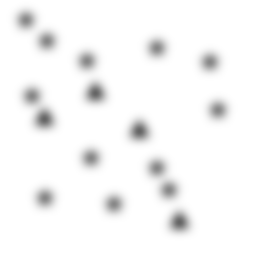
Squares: 0
Triangles: 4
Stars: 12
Total shapes: 16